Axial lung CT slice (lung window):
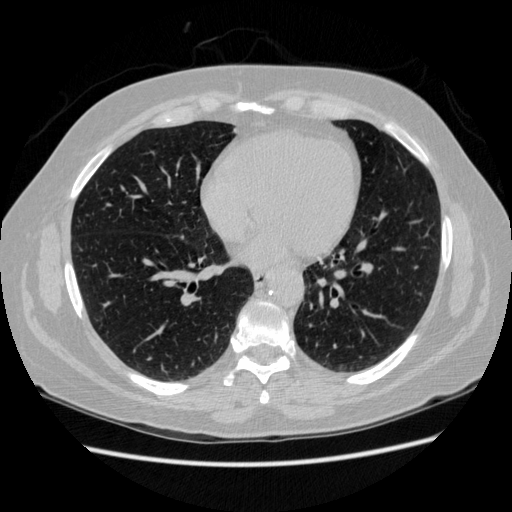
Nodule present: no